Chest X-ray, AP view. Patient: 49 years old, sex M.
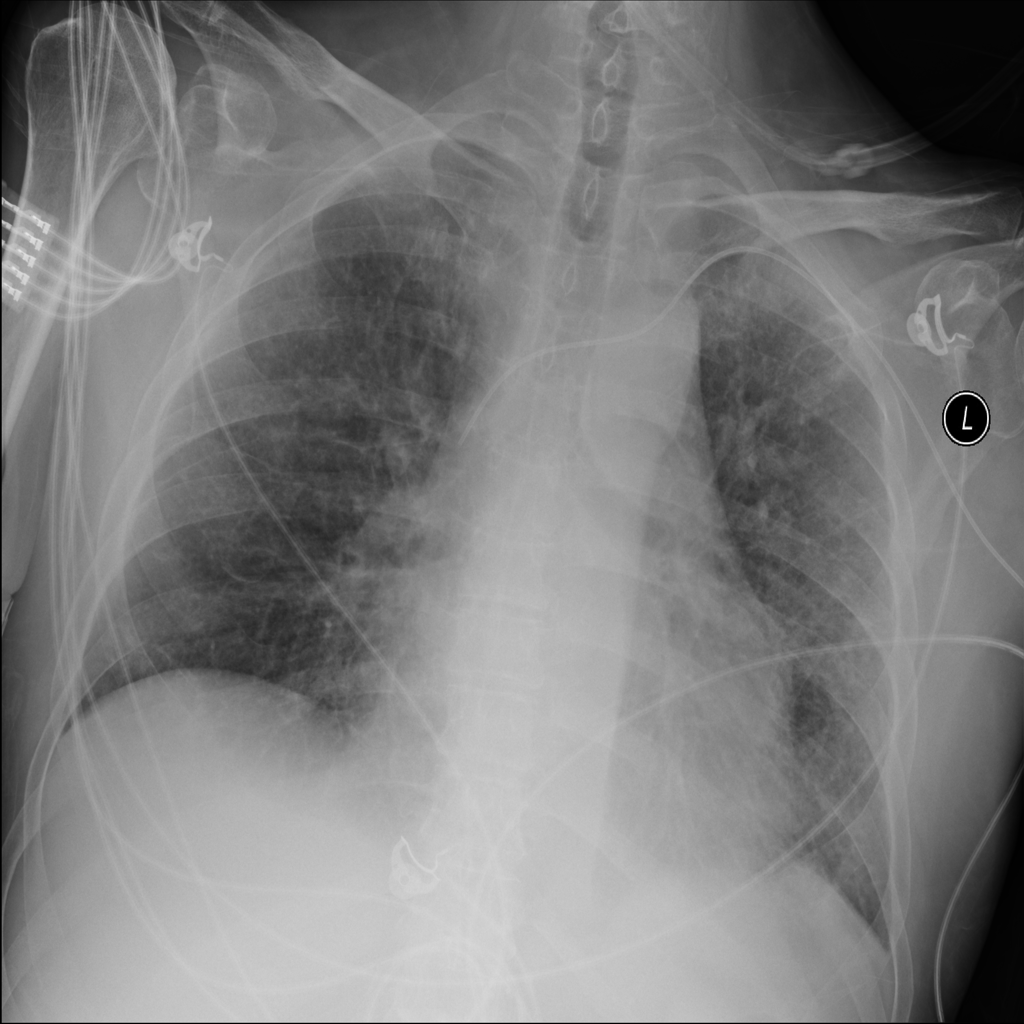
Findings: Infiltration